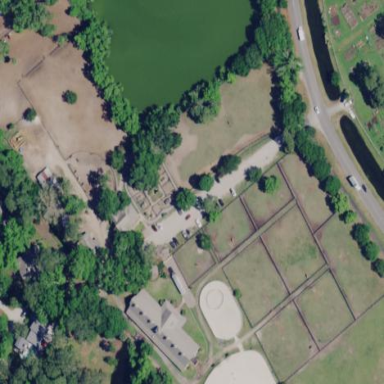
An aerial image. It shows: Farmyard area.